Question: I'm working on a web tool (just for personal use as of now) that grabs of the most recent youtube videos posted to a blog and creates an "ad hoc" playlist. I am using the iFrame API for the embedded player. Everything is working, I'm just curious about a few
When the player loads the playlist and begins playing, the player enables the "playlist" button in the toolbar. I can click that and see thumbnails for all, let's say 10, videos. But for some reason, the video info isn't populated. Next to each thumbnail I only see the text "by" (see below)

Originally I used 'player.cuePlaylist', and when I switched to 'player.loadPlaylist' it actually loaded all of the information correctly - once. Running it a second time with no code changes, it came out the same way again, with no data.
Has anyone else run into this? I'm loading the playlist with a 'videoID' Array if that helps. The js looks like this:
'''
function onPlayerReady(event) {
player.loadPlaylist([ <%= videoIds %> ]);
event.target.playVideo();
}
'''
And checking the page's source, the array (videoIds) is compiled correctly. Something like this:
'''
['mxb7998a','BBao088','12345pp','8Aeo00']
'''
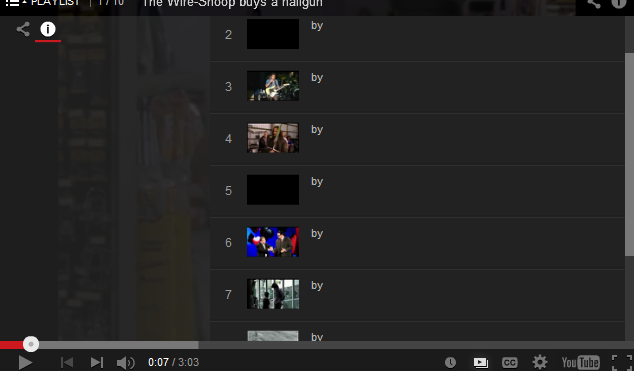
Answer: This is a known bug. You can star and track it here: <URL>